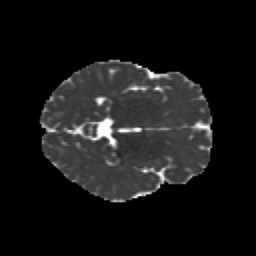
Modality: MD
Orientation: axial
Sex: female
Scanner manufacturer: siemens
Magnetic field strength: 3 T
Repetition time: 5 s
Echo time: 0.071 s